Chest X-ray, PA view. Patient: 34 years old, sex F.
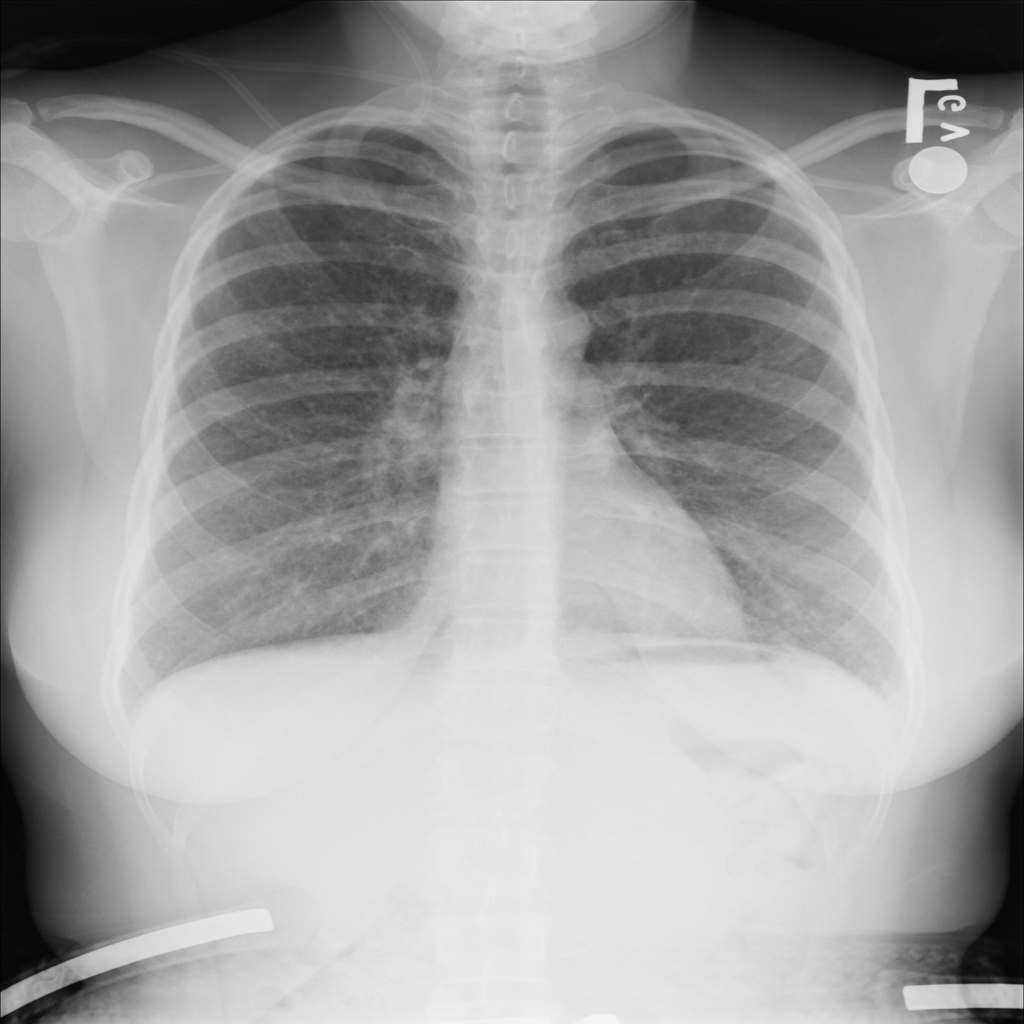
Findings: Infiltration